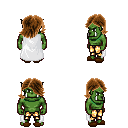
a pixel art fantasy rpg character, male body template, orc, green skin, white cape, gold greaves, brown swoop hairstyle, brown slippers, four views (front, back, left, right), 2x2 character sprite sheet, small pixel art, hard edges, no anti-aliasing